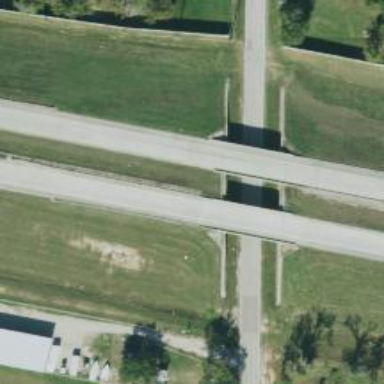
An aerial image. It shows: Bridge over motorway.